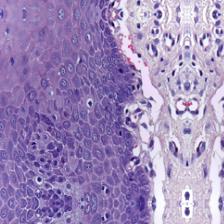
Diagnosis: Normal